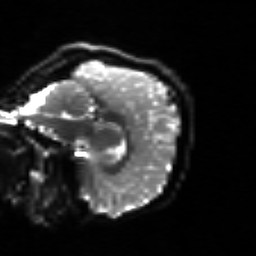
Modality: sbref
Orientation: sagittal
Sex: female
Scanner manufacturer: siemens
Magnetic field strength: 3 T
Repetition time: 5 s
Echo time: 0.071 s